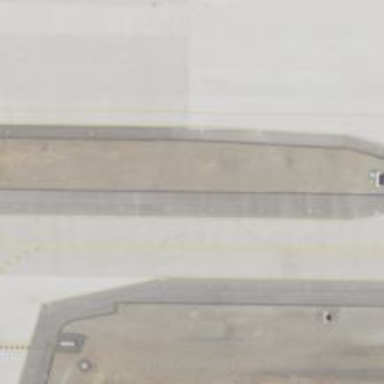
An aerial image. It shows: View of taxiway at the airport.